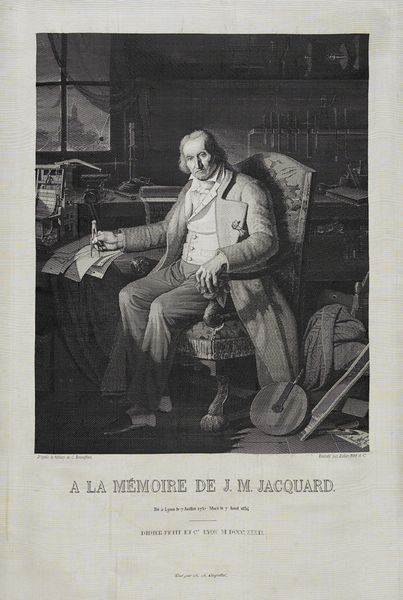
Titel: Gewebtes Bildnis Joseph-Marie Jacquard
Künstler: M. M. Carquillat
Standort: Hamburg
Institution: Museum für Kunst und Gewerbe Hamburg
Schlagwörter: mann, zeichnung, portrait, figur, person, seide, gewebe, bildwerk, historische, bildwerke, jacquard, angewandte und bildende kunst, porträt, seidenbild, bildgewebe, jacquardgewebe, persönlichkeit